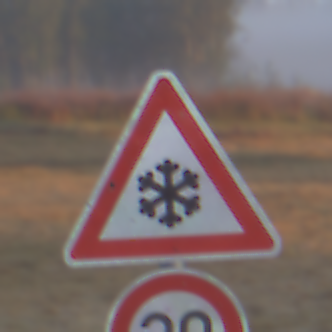
Verkehrszeichen: SchneeOderEisglaette
Zusatzzeichen unten: Geschwindigkeit30
Umgebung: Outdoor, Nature
Tageszeit: Dawn
Wetter: Clear
Licht: Natural
Jahreszeit: NotSpecified
Kontrast: LowContrast